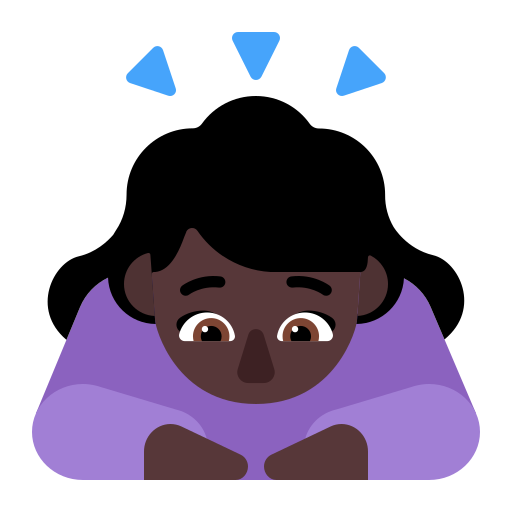
woman bowing flat dark